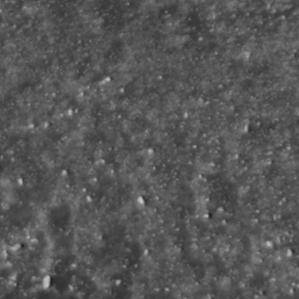
Label: non_frost